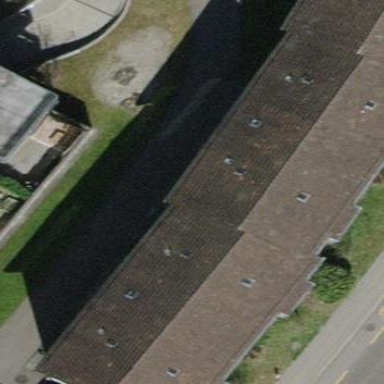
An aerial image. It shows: Gabled roof on building that houses apartments.